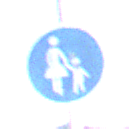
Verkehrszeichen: Gehweg
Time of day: SunriseSunset
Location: Outdoor (Nature)
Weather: PartlyCloudy
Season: NotSpecified
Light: Natural